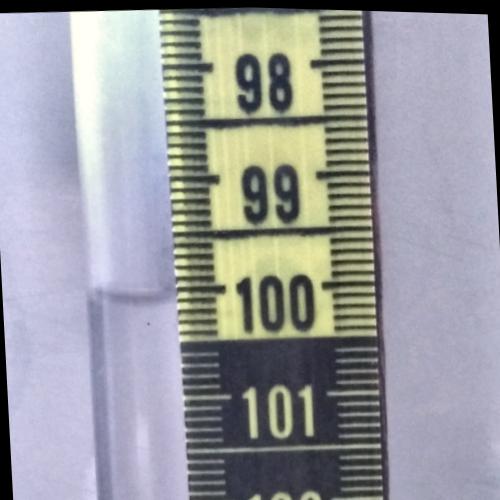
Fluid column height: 100.1 cm